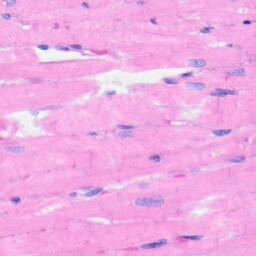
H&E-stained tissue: Heart